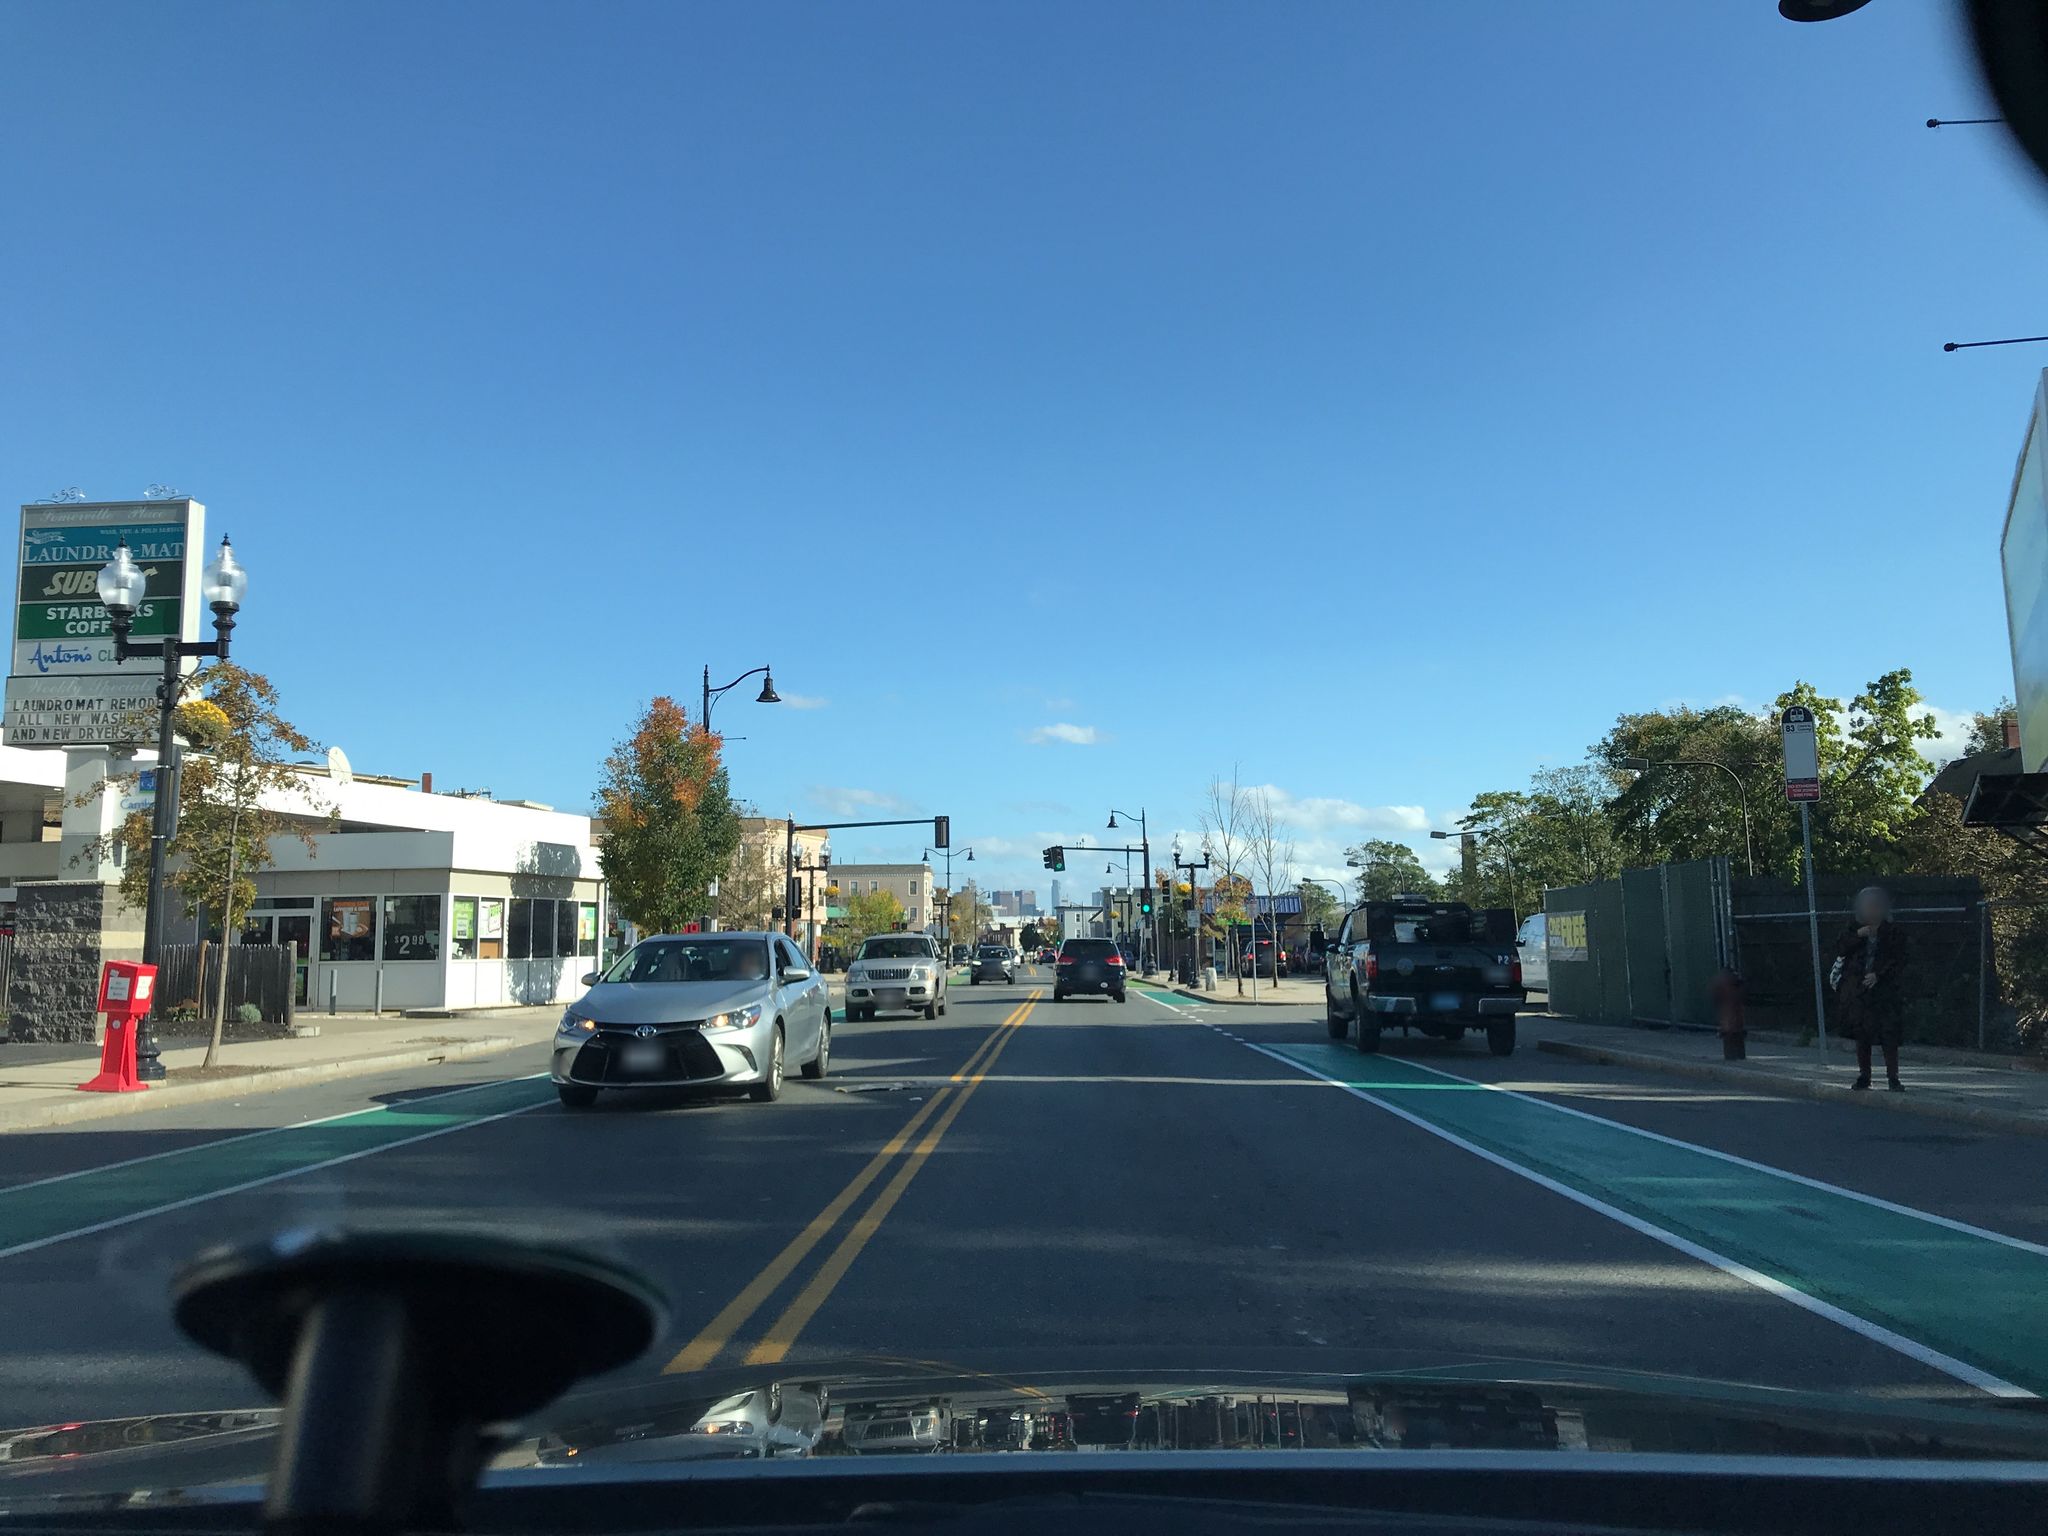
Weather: clear
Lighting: day
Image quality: good
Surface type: driving surface
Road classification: secondary
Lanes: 2
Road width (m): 19.2
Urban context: urban centre
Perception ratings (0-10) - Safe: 3.33, Lively: 6.48, Beautiful: 5.88, Boring: 2, Depressing: 2.56, Wealthy: 3.72